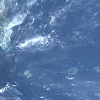
Label: water